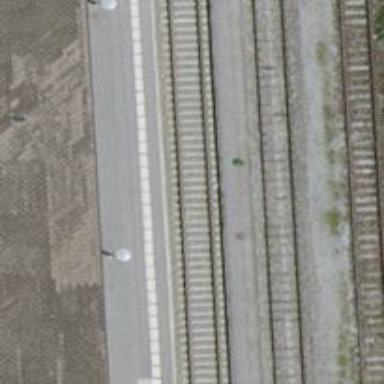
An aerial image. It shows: Public transport stop position along the railway.